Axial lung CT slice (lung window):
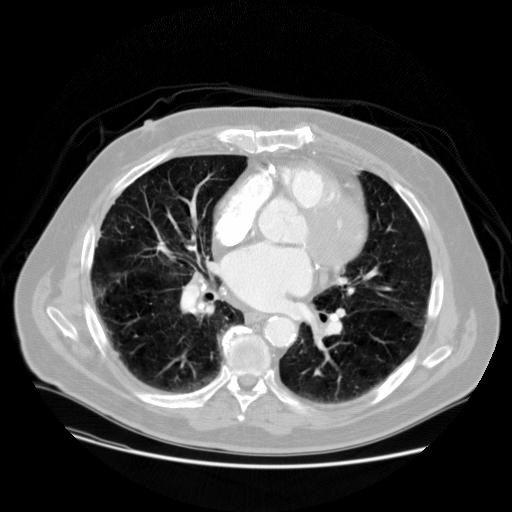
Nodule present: no